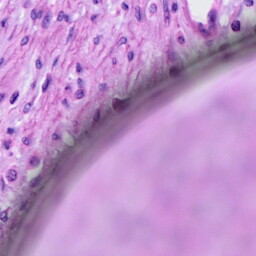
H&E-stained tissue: Cervix